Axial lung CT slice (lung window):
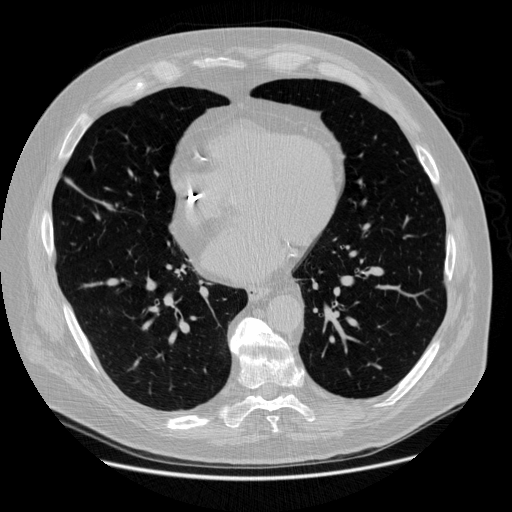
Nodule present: no